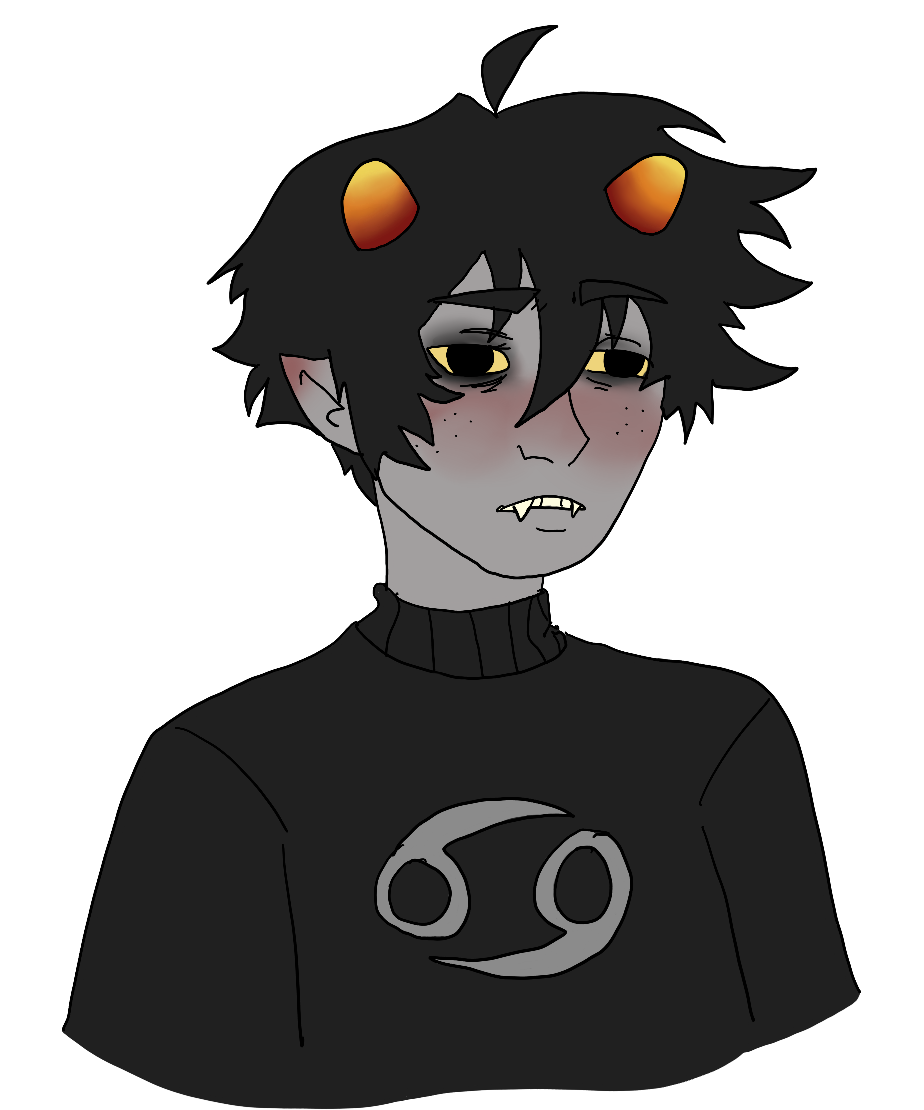
Label: 5_Twinkjak